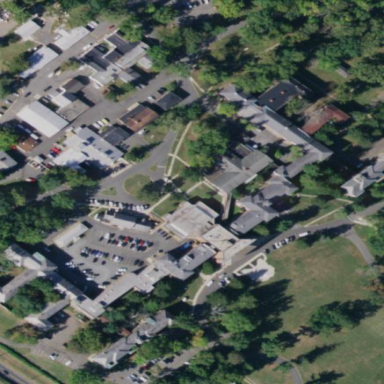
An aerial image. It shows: Healthcare facility identified as hospital.